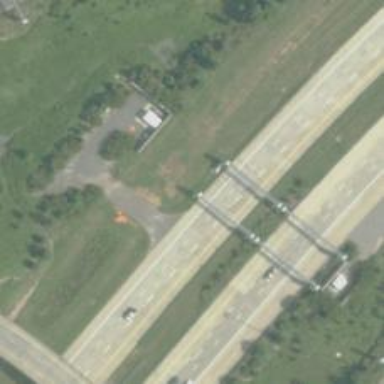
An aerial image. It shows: Toll gantry on the road.